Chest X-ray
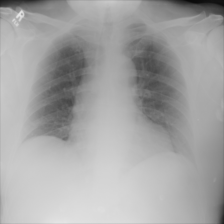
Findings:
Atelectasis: negative
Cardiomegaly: negative
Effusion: negative
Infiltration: negative
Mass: negative
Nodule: negative
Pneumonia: negative
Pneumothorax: negative
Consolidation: negative
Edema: negative
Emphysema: negative
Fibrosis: negative
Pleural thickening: negative
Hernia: negative